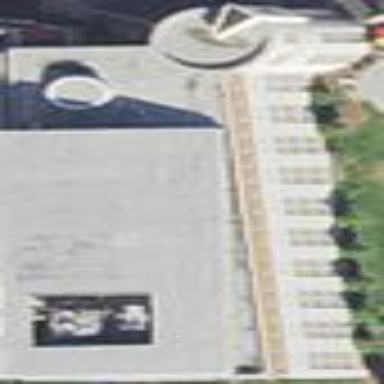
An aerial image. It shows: Building that serves as library.